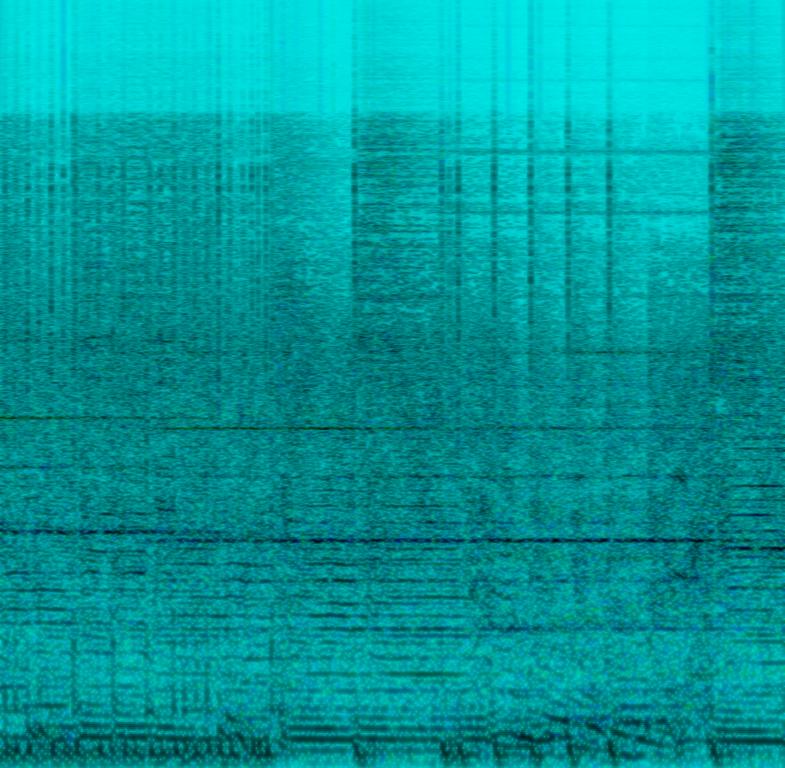
The low quality recording features a live performance of a metal song that consists of manic drums played over aggressive electric guitar melodies and distorted bass guitar. The drums consist of a punchy double pedal kick, punchy snare hits and energetic cymbals. There are some crowd cheering sounds in the background. It sounds aggressive, and energetic overall.